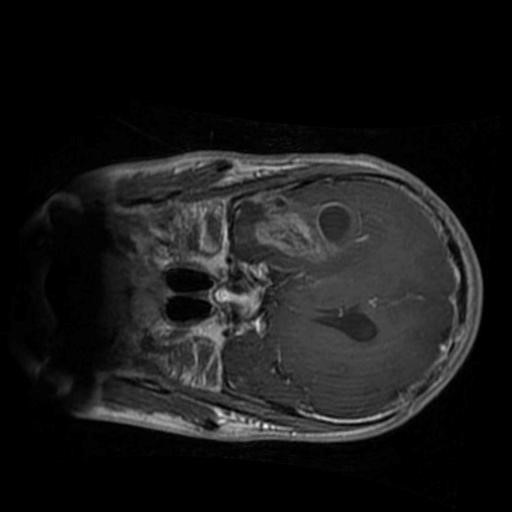
Label: brain_glioma